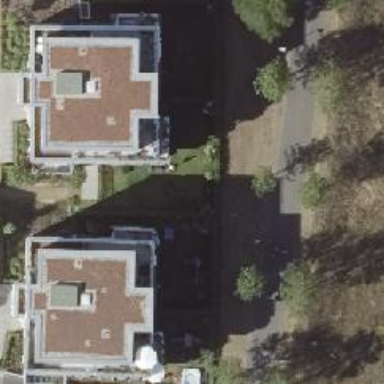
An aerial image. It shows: Building with apartments and flat roof.